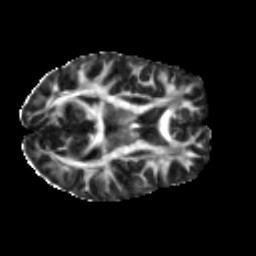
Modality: FA
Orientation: axial
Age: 22
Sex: female
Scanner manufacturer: ge
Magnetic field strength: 3 T
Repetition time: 7.8 s
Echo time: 0.0606 s